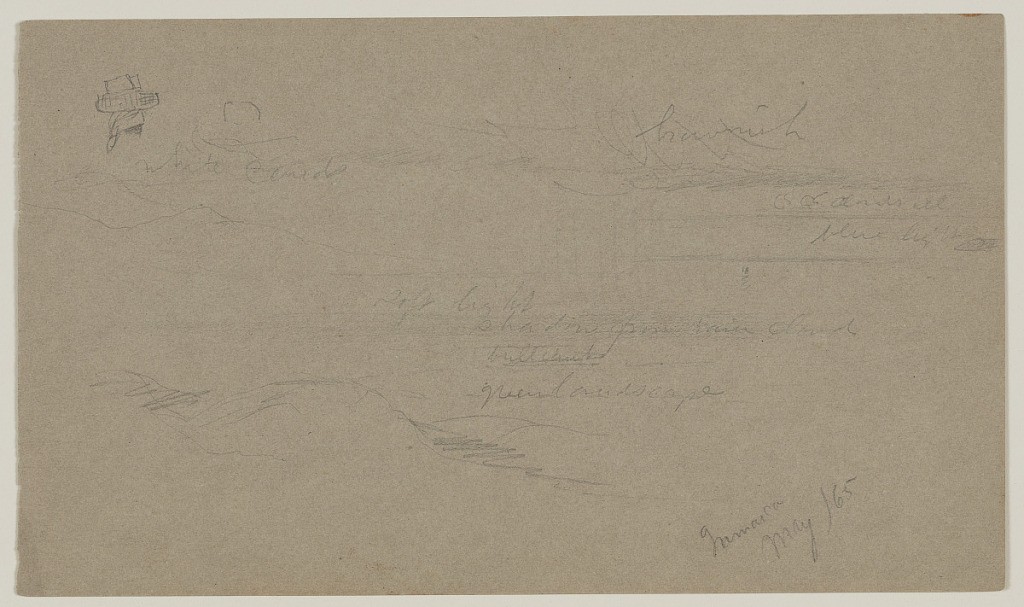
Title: Landscape Sketch, Jamaica
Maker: Frederic Edwin Church, American, 1826–1900
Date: May 1865
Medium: Graphite on gray wove paper
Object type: Drawing
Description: Landscape sketch showing a view of clouds over a plain bounded by mountains in Jamaica. In the foreground, a loosely sketched hill gives way to a flat plain in the middle distance, which is partially enshrouded by the rolling clouds above. The plain extends to the background, where it meets a mountain range at left. In the upper left corner, a floating sketch of a hat or woven basket is visible.